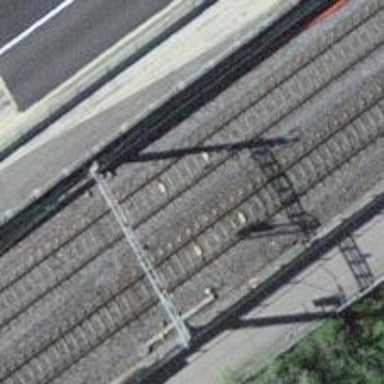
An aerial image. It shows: Railway signal.